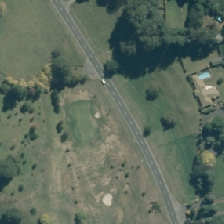
Land cover: urban_parkland